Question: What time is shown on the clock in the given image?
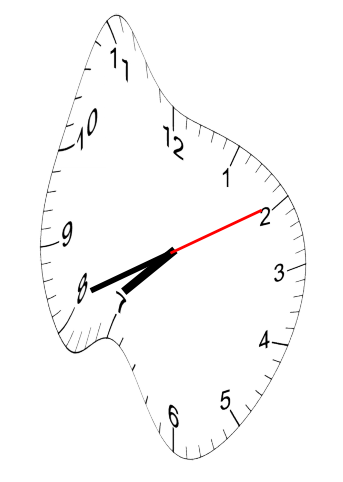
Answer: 07:41:10